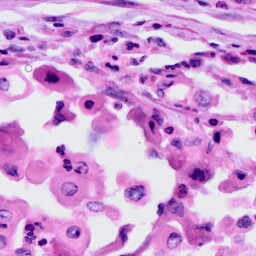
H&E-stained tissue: Cervix